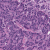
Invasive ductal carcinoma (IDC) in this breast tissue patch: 1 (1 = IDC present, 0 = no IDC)